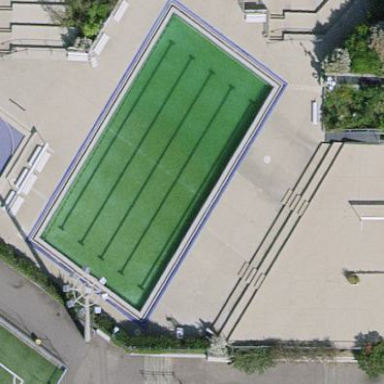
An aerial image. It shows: Swimming pool located in leisure land.